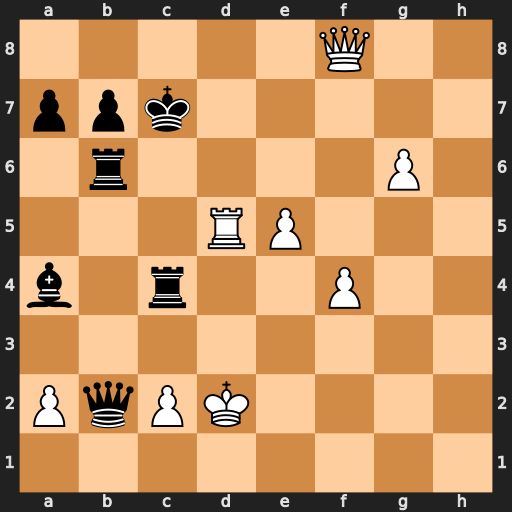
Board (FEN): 5Q2/ppk5/1r4P1/3RP3/b1r2P2/8/PqPK4/8
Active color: w
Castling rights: -
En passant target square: -
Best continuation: Qd8+ Kc6 Qd6#